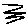
Label: zigzag